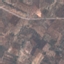
Land use / land cover: PermanentCrop